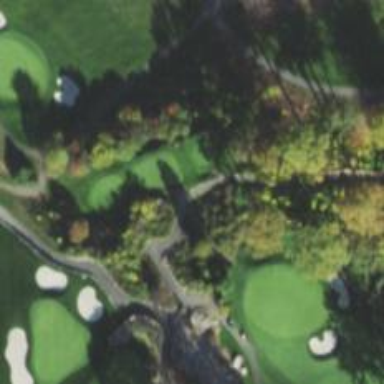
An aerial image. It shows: Pathway for golfing.